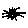
Label: sun